Question: This is probably simple, but I haven't been able to find a solution.
In ActiveAdmin, I'd like to customize the behavior of the menu at the top of the page, particularly this link for the currently logged in user:

In all my searching, I haven't been able to find a way of altering the links in the top-right corner.
I'd like to change the text, where the link points to, and possible add links to this area of the menu.
Is there an easy way to do this?
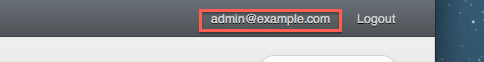
Answer: You can modify .
For , add these lines :
'''
ActiveAdmin.setup do |config|
# Customize Up Right menu
config.namespace :admin do |admin|
admin.build_menu :utility_navigation do |menu|
menu.add :label => 'click me', # text of your link
:url => proc{ my_awesome_path }, # route of your link
:html_options => {:style => 'float:left;'}, # attributes added in the DOM of your link
:if => proc{ 1 < 2 } # condition to display the link
menu.add :label => proc{ display_name current_active_admin_user }, # email of the current admin user logged
:url => proc { my_other_awesome_path },
:html_options => {:style => 'float:left;'},
:id => 'current_user',
:if => proc{ current_active_admin_user? }
admin.add_logout_button_to_menu menu, 100, :style => 'float:left;' # logout link
end
end
end
'''
For and before, you have to add this code at the end of the same file :
'''
ActiveAdmin.setup do |config|
# ...
end
module ActiveAdmin
module Views
class HeaderRenderer
alias_method :default_to_html, :to_html
def to_html
default_to_html.sub(current_admin_user.email, "<a style='text-decoration: underline;' href='#{my_awesome_path}'>#{current_admin_user.email}</b>").html_safe
end
end
end
end
'''
Hope this helps :)